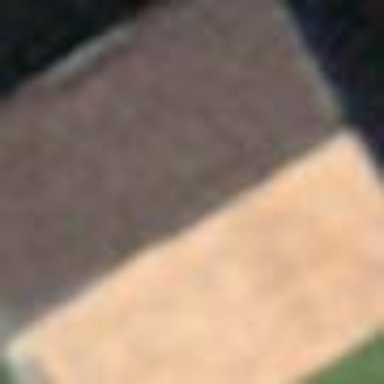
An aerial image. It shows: Barn.